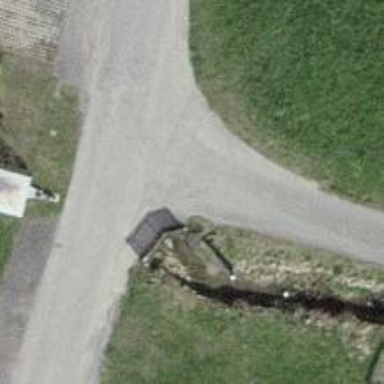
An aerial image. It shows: Culvert tunnel underneath ditch.